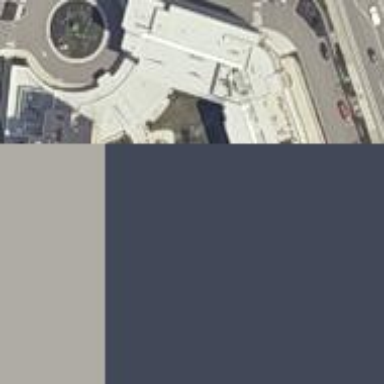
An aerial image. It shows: Building.